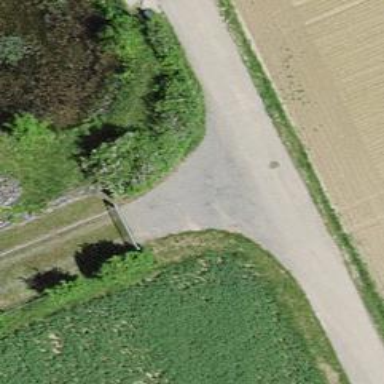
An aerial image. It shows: Gate.